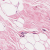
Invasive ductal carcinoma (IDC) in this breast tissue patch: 0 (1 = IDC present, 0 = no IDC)